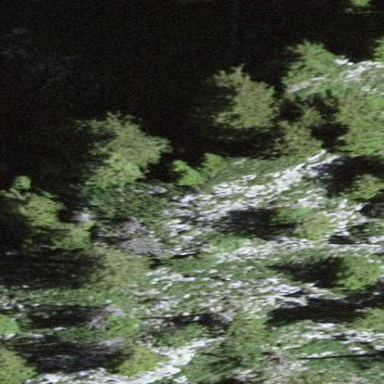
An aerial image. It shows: Natural scree.